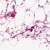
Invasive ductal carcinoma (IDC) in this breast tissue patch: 0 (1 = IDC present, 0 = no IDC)